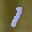
Label: 1